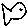
Label: fish